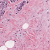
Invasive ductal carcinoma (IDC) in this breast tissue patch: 1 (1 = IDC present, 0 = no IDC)